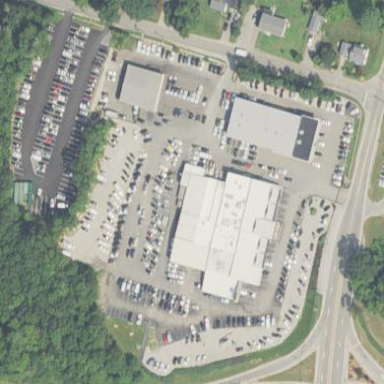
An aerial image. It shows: Commercial area.